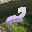
Label: 2